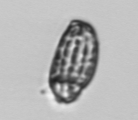
Label: Katodinium_or_Torodinium